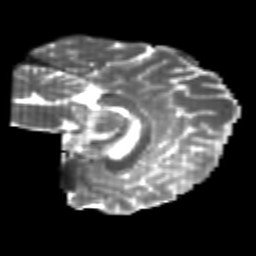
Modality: T2w
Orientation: sagittal
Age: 24
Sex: female
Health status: healthy
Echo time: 0.074 s